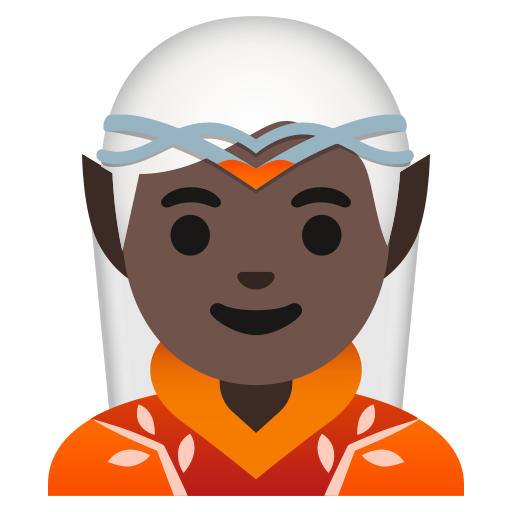
Emoji: 🧝🏿